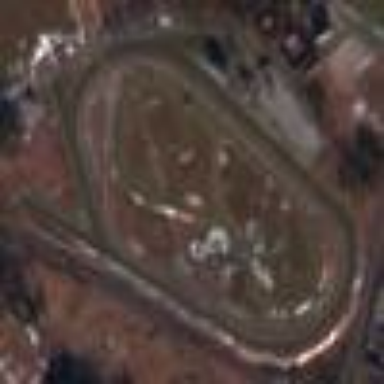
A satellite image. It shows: Sports centre dedicated to horse racing.